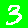
Digit: 3